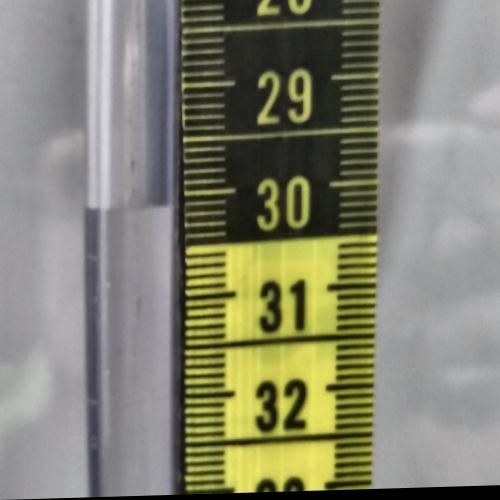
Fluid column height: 30.1 cm